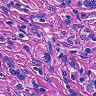
Metastatic tissue present: yes